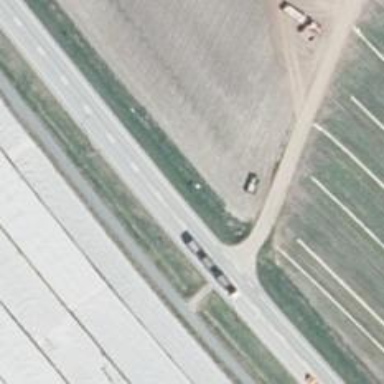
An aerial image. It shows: Asphalt road classified as trunk highway.